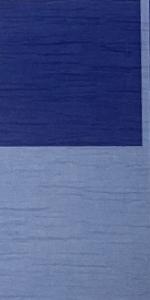
Label: Empty